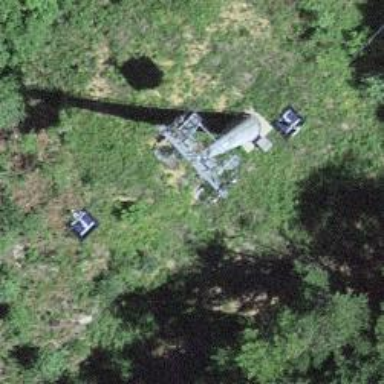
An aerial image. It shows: Pylon used for aerialway.